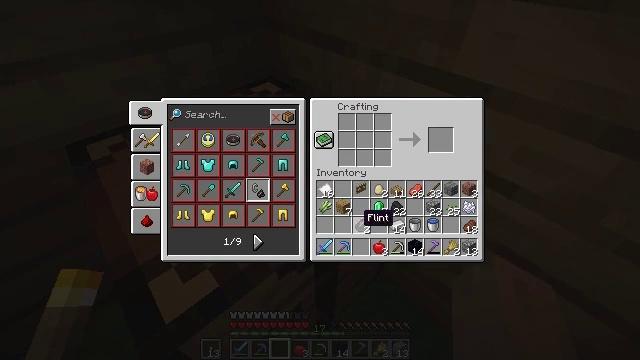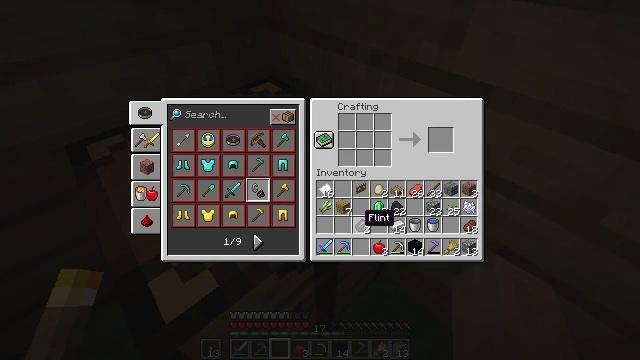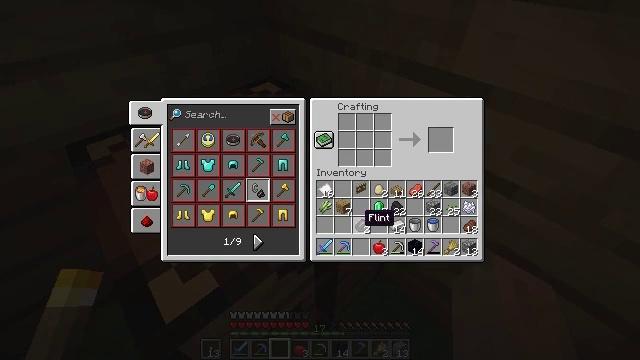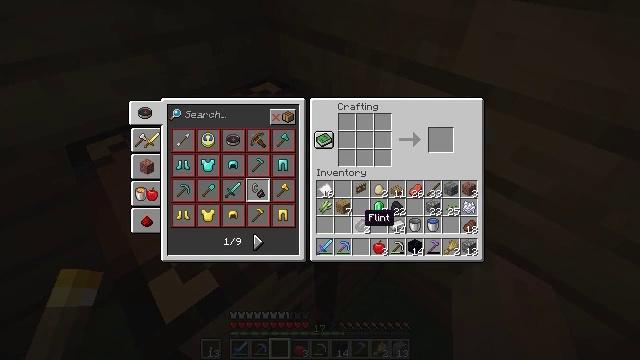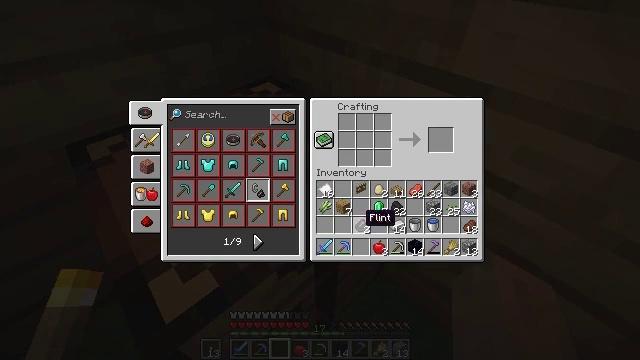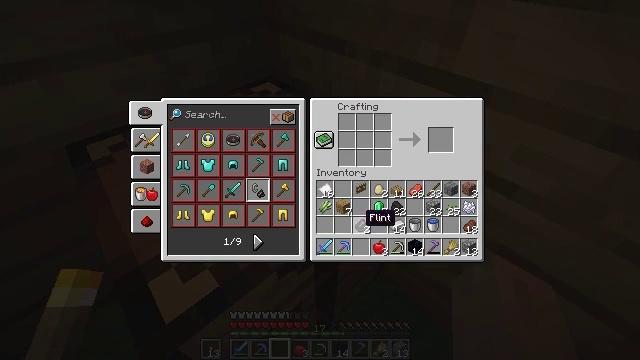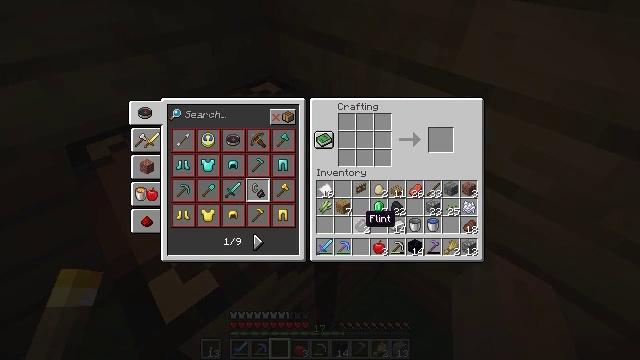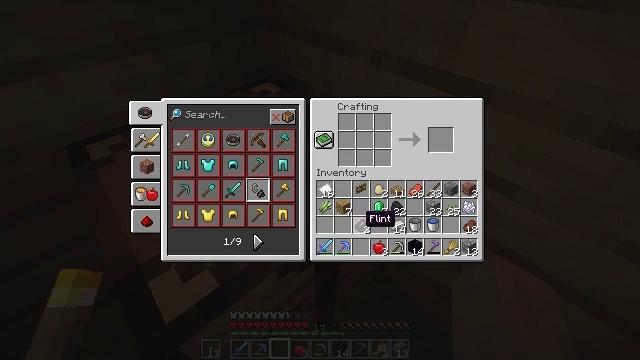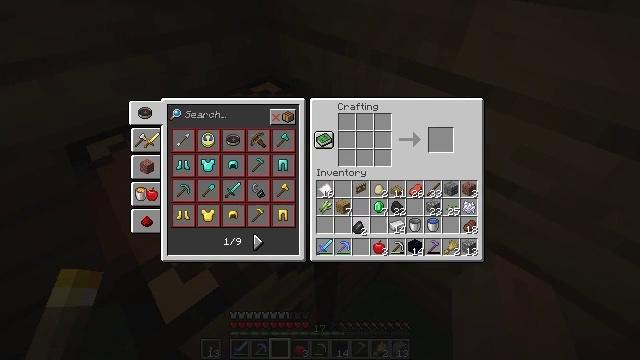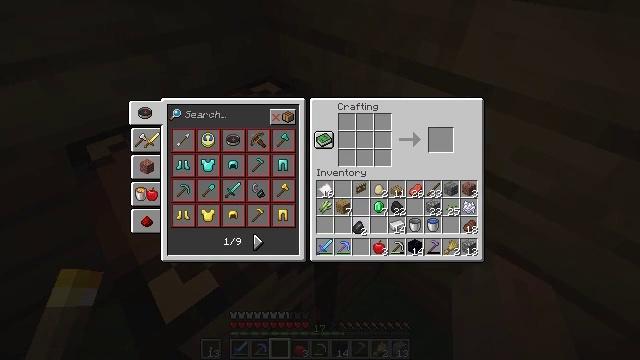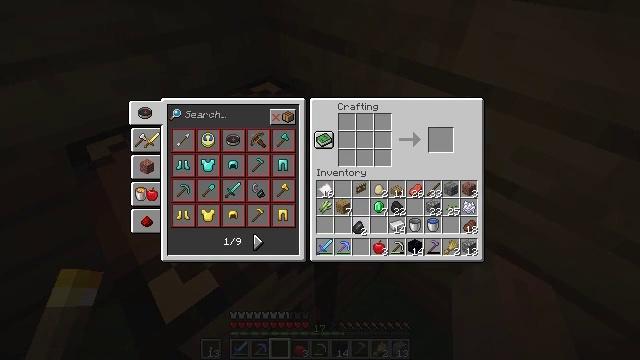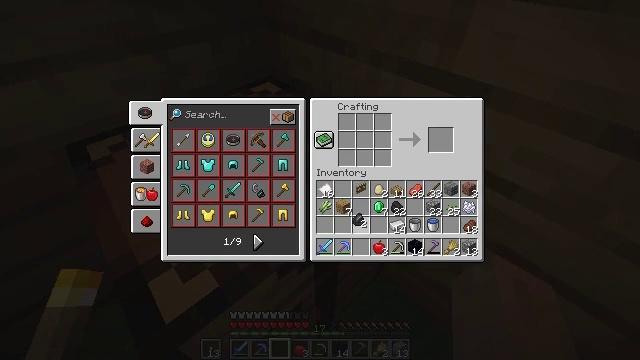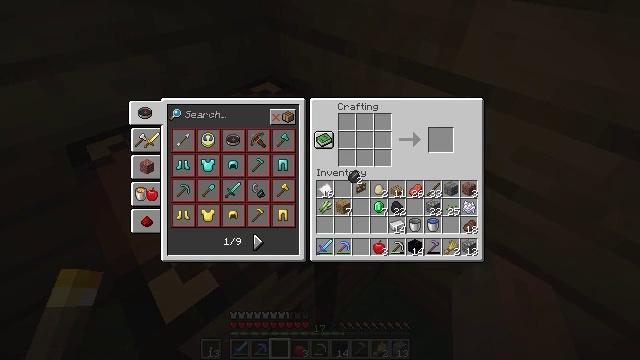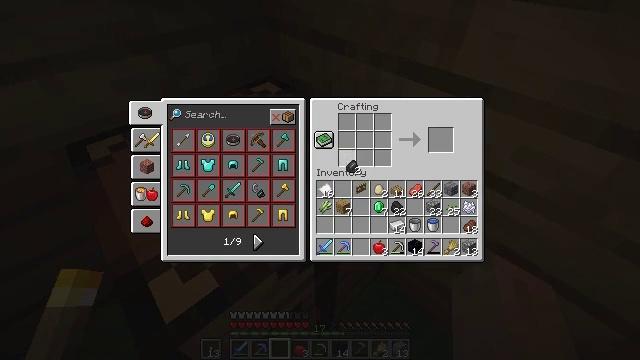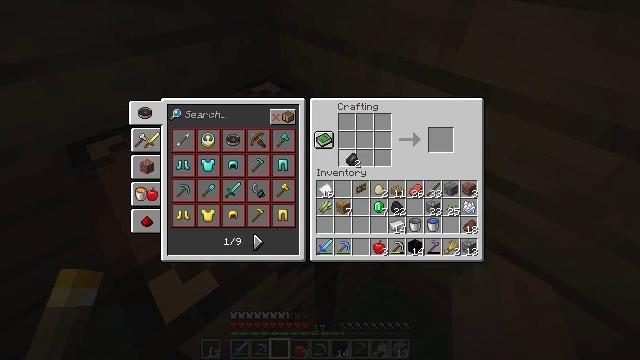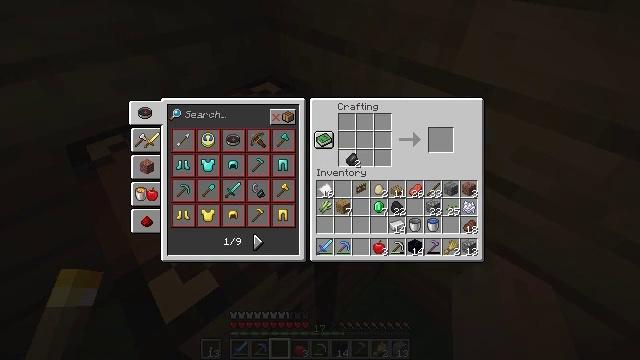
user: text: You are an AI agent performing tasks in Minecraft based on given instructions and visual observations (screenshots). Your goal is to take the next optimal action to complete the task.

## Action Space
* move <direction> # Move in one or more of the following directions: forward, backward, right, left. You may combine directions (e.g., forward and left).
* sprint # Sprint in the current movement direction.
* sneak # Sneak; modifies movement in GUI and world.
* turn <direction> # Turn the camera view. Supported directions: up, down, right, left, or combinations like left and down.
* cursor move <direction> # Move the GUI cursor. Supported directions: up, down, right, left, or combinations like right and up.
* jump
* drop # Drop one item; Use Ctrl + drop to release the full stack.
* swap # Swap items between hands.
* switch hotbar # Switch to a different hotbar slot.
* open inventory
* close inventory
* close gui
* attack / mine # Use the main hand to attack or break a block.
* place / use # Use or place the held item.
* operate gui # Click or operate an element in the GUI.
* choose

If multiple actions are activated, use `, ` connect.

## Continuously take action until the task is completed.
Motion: motion action
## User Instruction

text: Combine flint and an iron ingot to craft flint and steel.
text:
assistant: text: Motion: no_op
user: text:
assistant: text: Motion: no_op
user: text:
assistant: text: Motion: no_op
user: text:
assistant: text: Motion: no_op
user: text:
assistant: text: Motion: no_op
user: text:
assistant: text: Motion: no_op
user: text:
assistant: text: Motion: no_op
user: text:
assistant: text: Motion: operate gui
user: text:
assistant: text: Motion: operate gui
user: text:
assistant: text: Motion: operate gui
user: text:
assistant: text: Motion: cursor move up
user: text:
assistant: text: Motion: cursor move up
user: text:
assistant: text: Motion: cursor move up
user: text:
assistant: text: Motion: cursor move up
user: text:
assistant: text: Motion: no_op
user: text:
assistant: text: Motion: no_op
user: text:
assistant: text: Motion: no_op
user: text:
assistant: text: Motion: no_op
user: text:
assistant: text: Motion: no_op
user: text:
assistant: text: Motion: no_op
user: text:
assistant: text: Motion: no_op
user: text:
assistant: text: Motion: no_op
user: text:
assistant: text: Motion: no_op
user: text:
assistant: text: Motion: no_op
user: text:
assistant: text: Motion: no_op
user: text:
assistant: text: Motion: no_op
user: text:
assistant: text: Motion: no_op
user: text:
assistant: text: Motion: no_op
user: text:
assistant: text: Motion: no_op
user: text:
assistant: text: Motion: choose